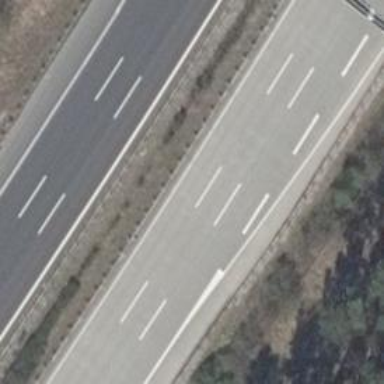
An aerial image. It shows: Concrete motorway.